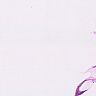
Metastatic tissue present: no